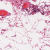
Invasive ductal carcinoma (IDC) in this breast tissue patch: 0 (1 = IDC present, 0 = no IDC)